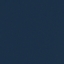
Land use / land cover: SeaLake